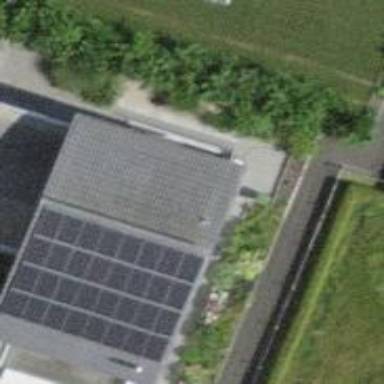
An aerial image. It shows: Solar power generator.